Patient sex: F
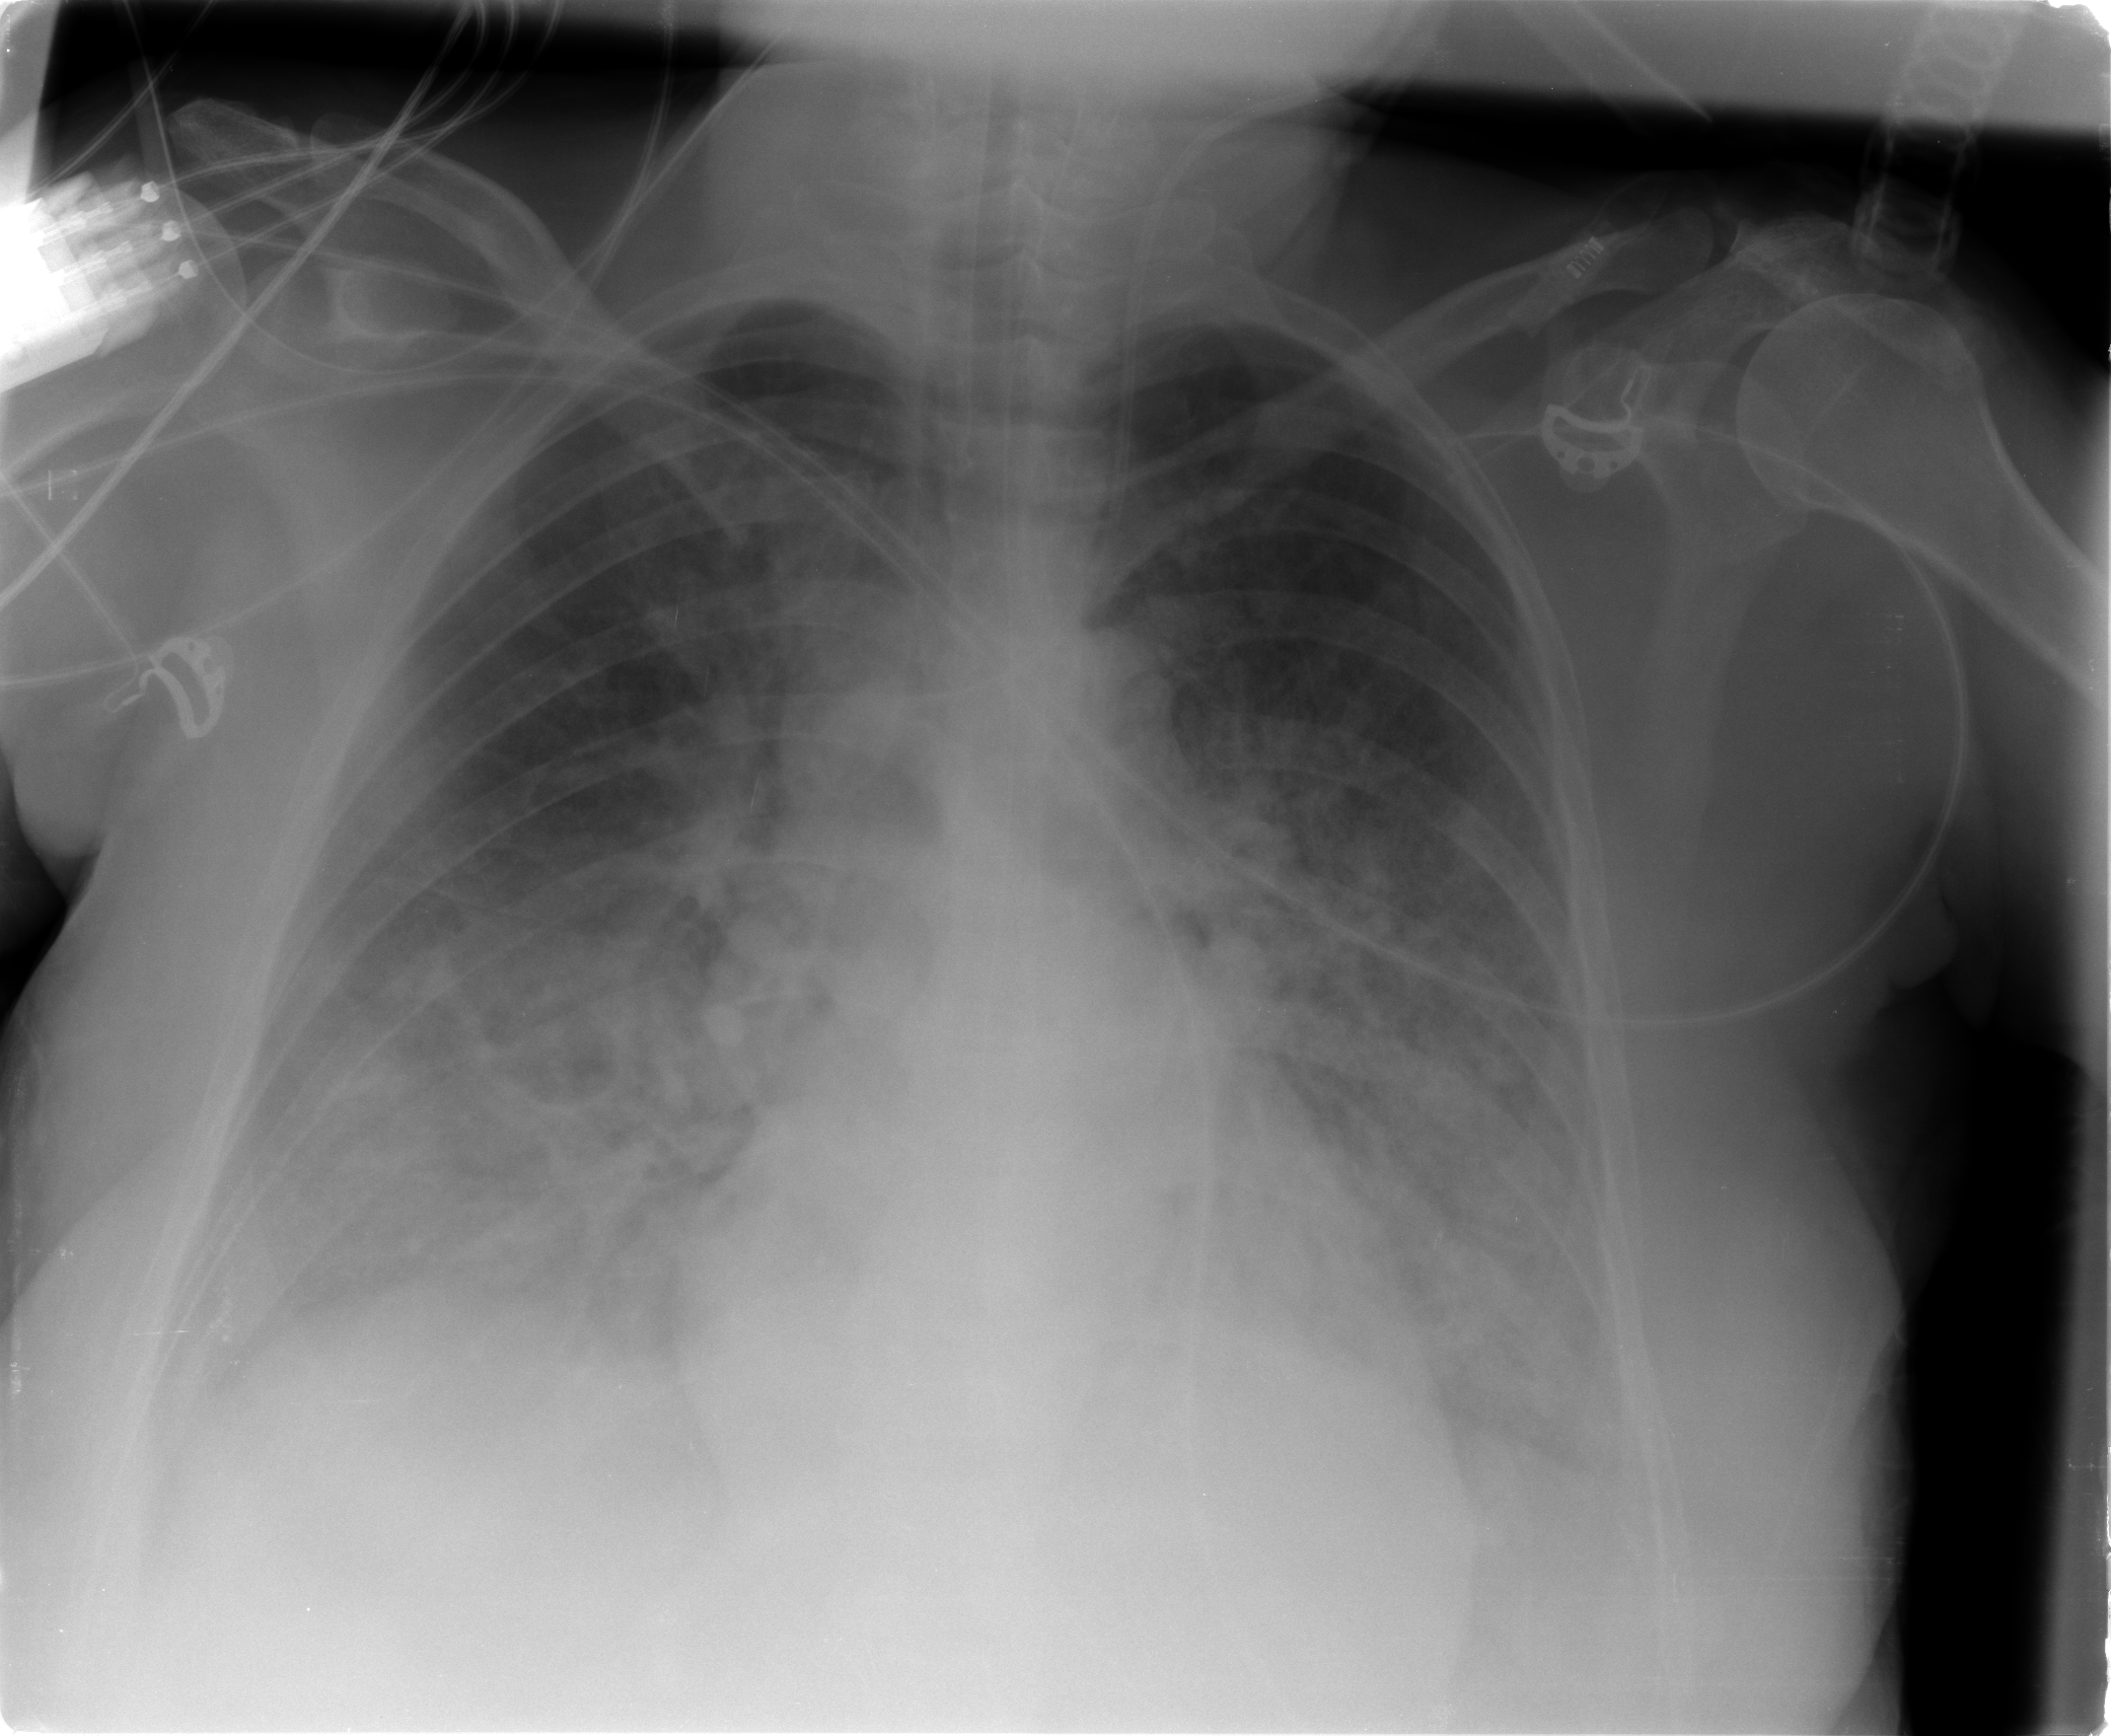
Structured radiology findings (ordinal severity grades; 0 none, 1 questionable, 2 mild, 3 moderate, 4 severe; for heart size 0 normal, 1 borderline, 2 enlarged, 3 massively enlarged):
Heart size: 1
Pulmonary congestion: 3
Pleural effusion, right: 2
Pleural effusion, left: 2
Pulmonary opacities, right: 3
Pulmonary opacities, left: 3
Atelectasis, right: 3
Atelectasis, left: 3